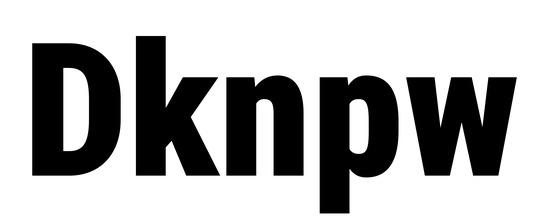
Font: Roboto_Condensed_Black